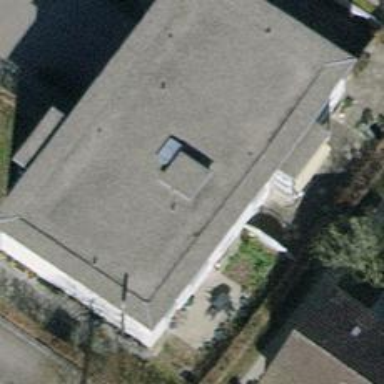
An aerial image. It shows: Flat-roofed apartment building.